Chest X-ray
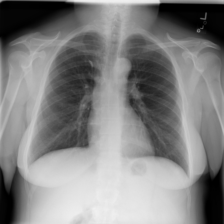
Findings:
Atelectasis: negative
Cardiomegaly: negative
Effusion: negative
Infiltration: negative
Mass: negative
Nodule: negative
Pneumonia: negative
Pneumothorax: negative
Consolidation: negative
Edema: negative
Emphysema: negative
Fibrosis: negative
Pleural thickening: negative
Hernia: negative